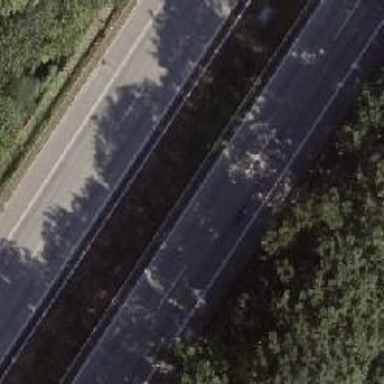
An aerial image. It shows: Motorway.